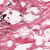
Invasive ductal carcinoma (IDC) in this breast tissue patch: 0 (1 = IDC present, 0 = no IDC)